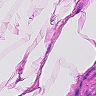
Metastatic tissue present: no